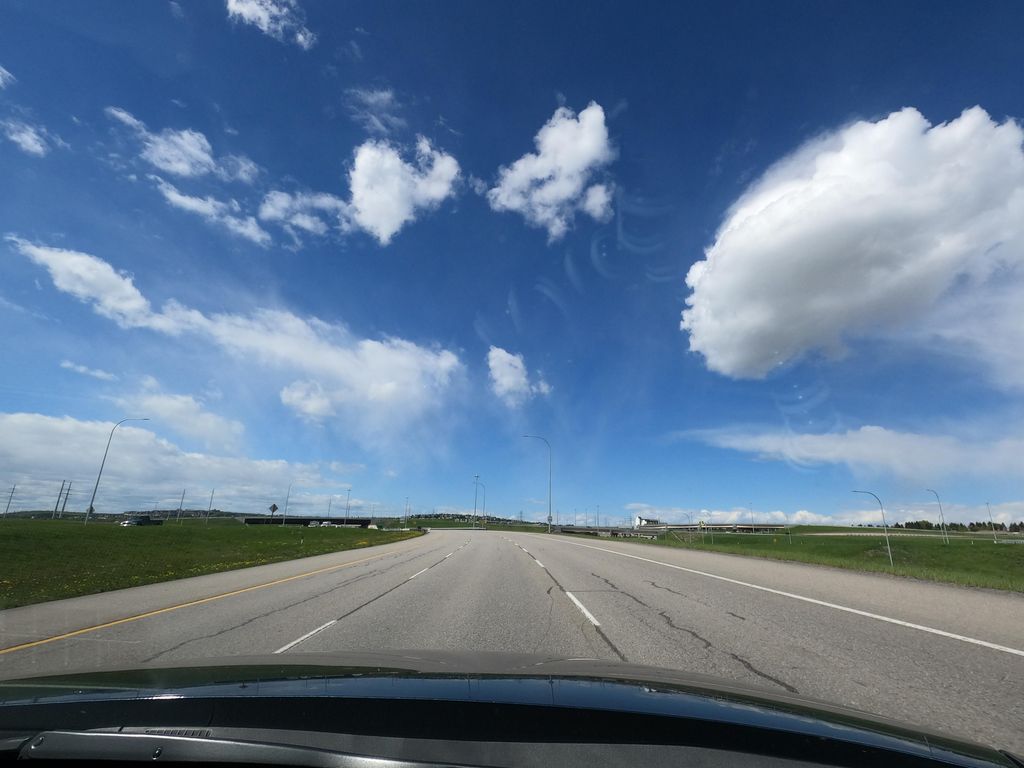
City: calgary